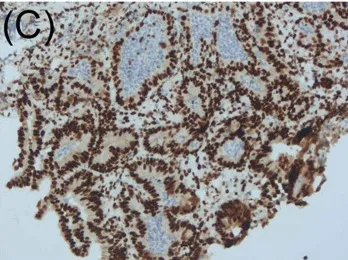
Immunohistochemical staining for DNA mismatch repair-related proteins (MMR proteins MLH1, MSH2, MSH6, and . PMS2) of the sigmoid adenocarcinoma:. Normal nuclear expression of MLH1 protein.
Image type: pathology (immunostaining)